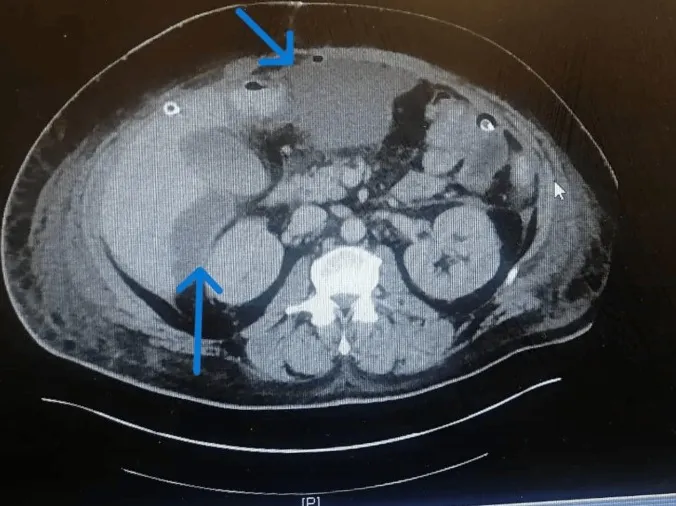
A follow-up CT of the abdomen and pelvis with oral and IV contrast showing sizable undrained collections anteriorly, in the subhepatic region, and at the left upper quadrant.
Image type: radiology (ct)